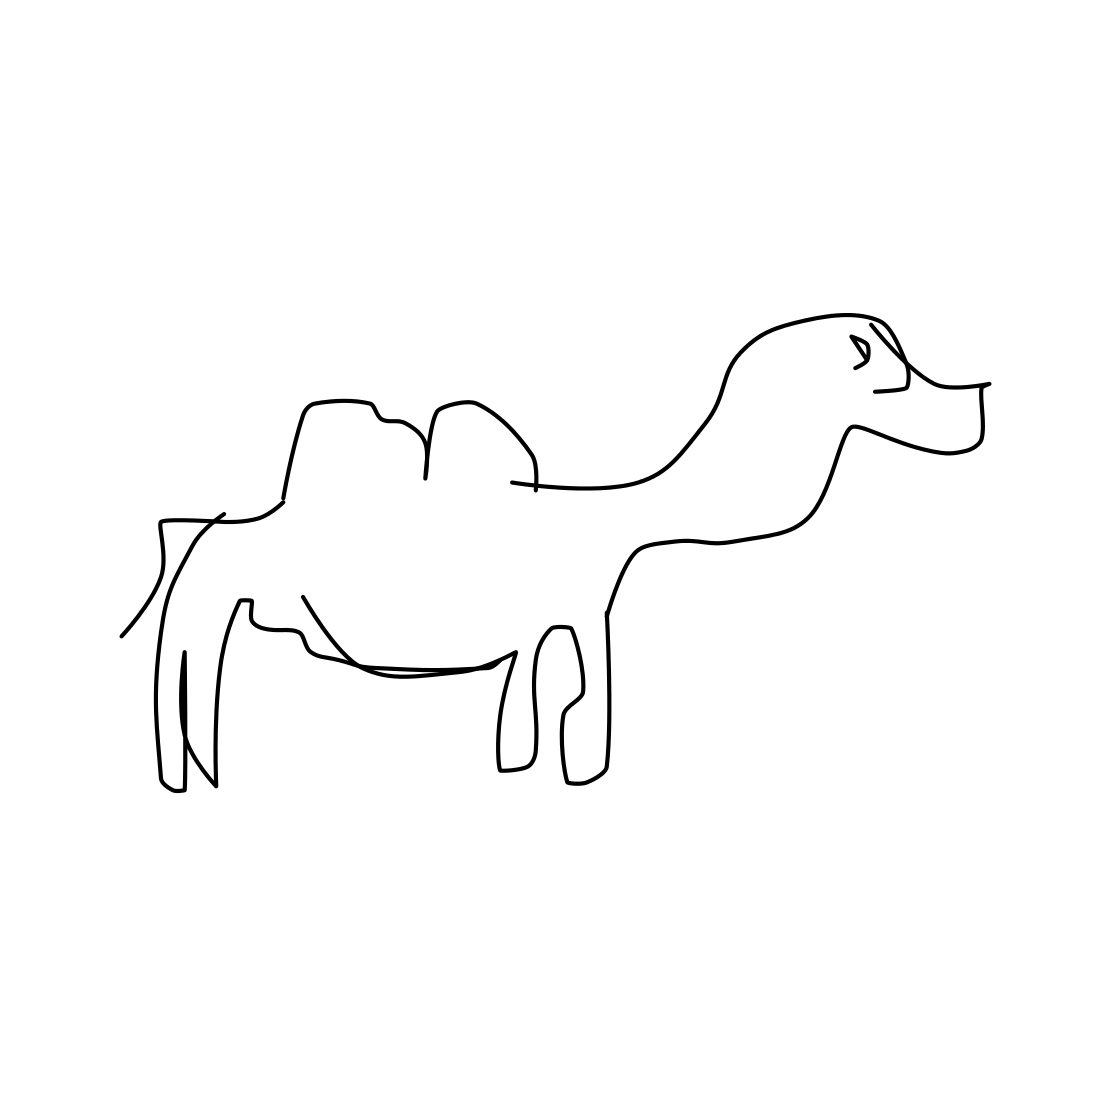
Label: camel